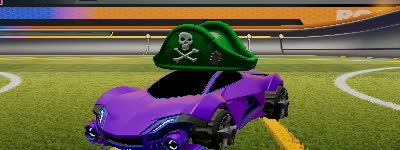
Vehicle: werewolf